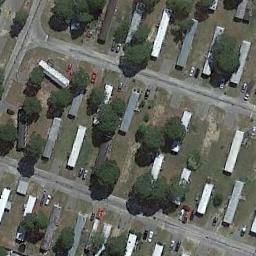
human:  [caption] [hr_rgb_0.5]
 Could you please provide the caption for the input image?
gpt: The mobile home park has some neatly arranged mobile homes and some trees are among these mobile homes .

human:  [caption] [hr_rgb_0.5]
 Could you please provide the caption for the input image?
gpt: Here are four rows of white mobile homes .

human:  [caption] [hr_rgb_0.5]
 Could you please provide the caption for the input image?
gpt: The mobile home park is on the grass next to the road .

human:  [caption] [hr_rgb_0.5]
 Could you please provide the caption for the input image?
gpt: Many buildings are in the mobile home park .

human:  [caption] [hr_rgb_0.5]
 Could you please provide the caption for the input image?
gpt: There are some buildings and green trees in the mobile home park .